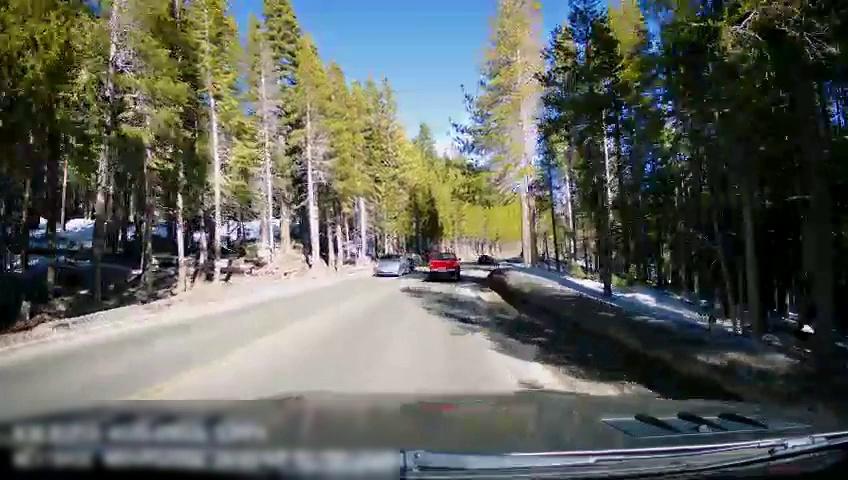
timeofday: Day
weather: Sunny
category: Drivable Space
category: Vehicles | Car
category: Vehicles | Car
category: Vehicles | Truck